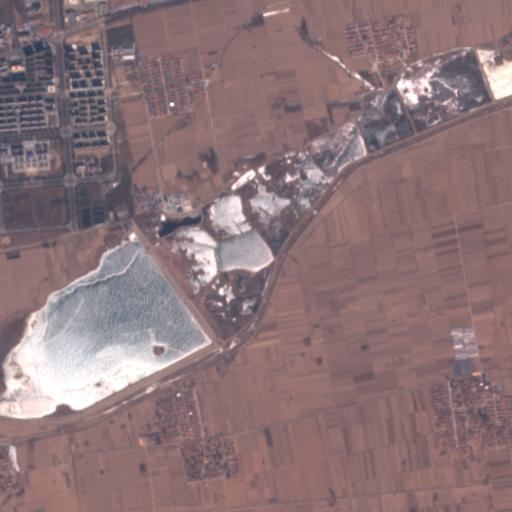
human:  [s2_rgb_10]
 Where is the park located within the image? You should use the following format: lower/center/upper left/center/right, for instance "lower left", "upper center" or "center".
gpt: The park is located in the upper left of the image.
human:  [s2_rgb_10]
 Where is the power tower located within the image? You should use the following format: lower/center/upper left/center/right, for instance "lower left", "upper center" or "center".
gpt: The power tower is located in the upper right of the image.
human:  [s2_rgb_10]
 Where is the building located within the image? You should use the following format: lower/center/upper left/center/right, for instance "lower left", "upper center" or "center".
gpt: There is no building in the image.